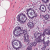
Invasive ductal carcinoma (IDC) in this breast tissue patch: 0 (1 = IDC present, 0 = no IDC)